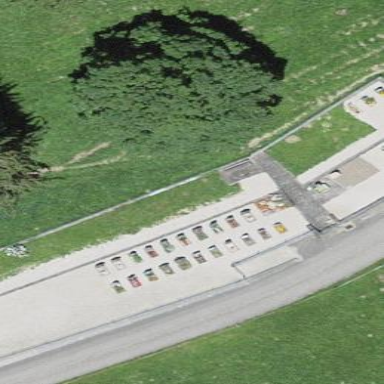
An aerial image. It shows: Cemetery.